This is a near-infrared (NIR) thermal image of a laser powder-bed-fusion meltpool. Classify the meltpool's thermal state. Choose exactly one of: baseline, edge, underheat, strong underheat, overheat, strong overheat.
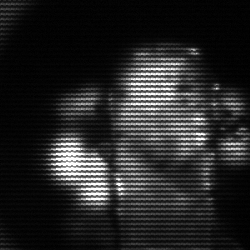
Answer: strong underheat